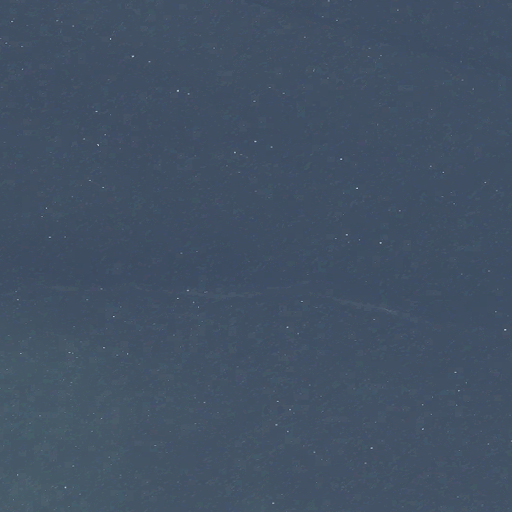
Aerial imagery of island in Maine named The Porcupines containing only open water